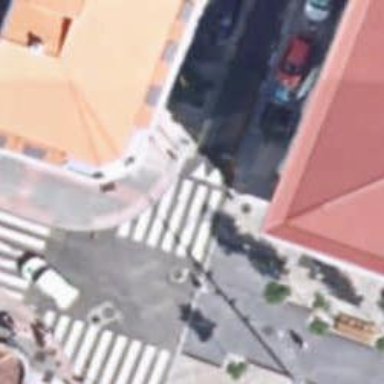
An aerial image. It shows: Marked crossing on the road.